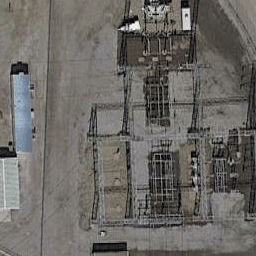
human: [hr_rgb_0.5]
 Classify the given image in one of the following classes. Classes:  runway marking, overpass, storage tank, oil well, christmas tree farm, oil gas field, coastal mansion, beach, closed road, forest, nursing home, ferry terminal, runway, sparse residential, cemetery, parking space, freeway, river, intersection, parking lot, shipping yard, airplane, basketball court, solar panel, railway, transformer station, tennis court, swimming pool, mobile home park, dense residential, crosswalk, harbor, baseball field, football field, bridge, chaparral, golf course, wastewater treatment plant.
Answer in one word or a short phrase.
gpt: transformer station